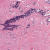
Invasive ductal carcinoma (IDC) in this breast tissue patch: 0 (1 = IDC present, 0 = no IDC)